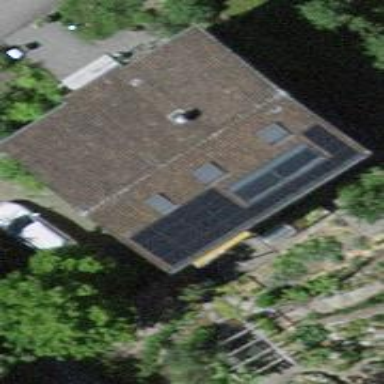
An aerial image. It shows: Solar power generator using photovoltaic method with solar photovoltaic panel types.